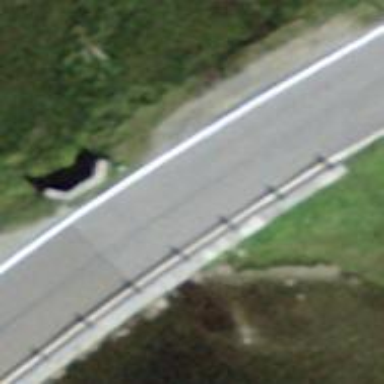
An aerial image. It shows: Asphalt road classified as primary highway.